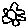
Label: flower